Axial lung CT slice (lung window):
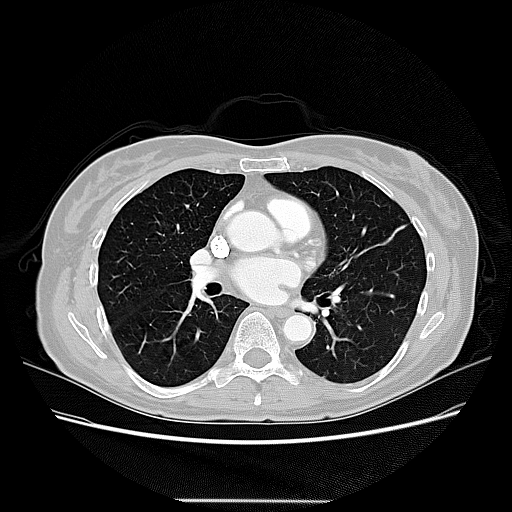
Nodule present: no